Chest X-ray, AP view. Patient: 13 years old, sex M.
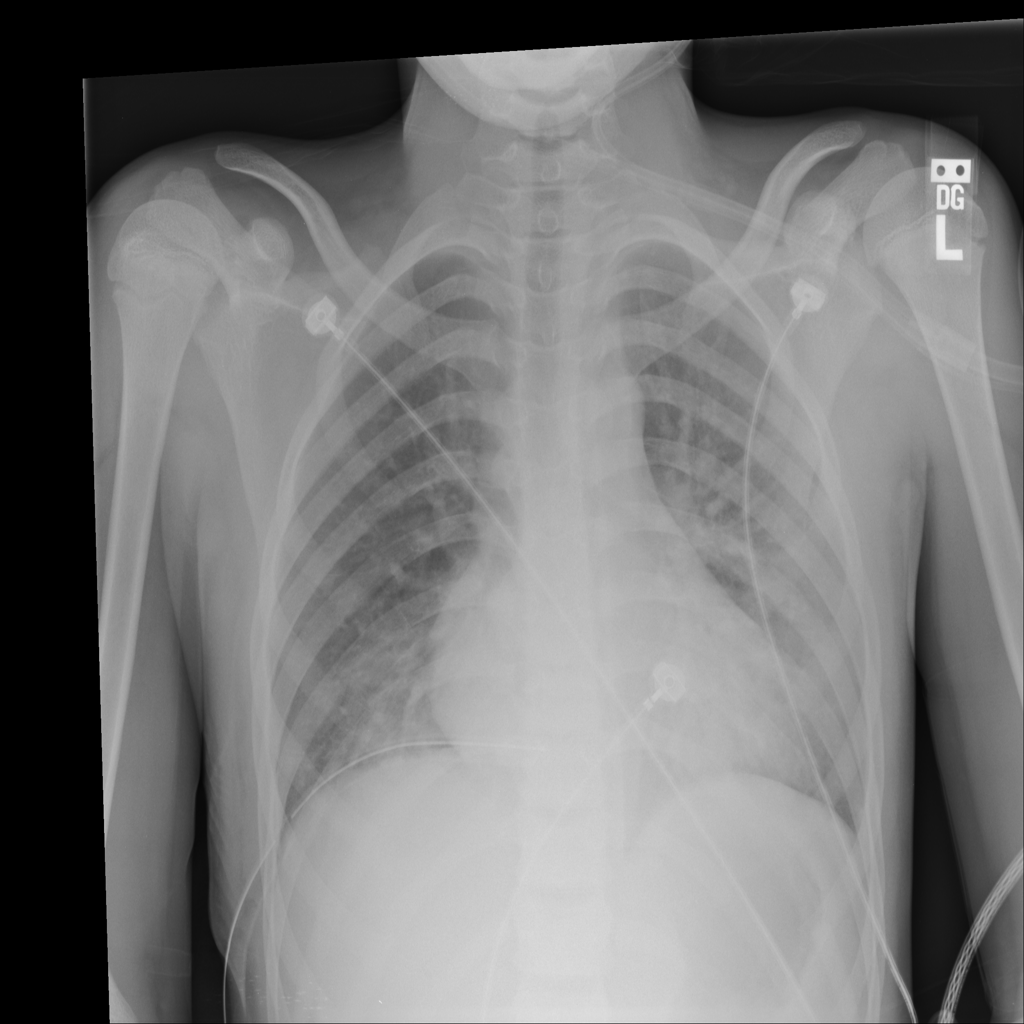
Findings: Cardiomegaly, Effusion